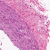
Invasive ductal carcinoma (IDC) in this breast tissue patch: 0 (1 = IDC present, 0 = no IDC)